Interaction volume radius: 5 \u00c5
Interaction volume height: 25 \u00c5
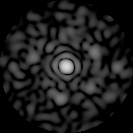
Disorder parameter: 0.8364